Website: home-depot
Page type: billing-address
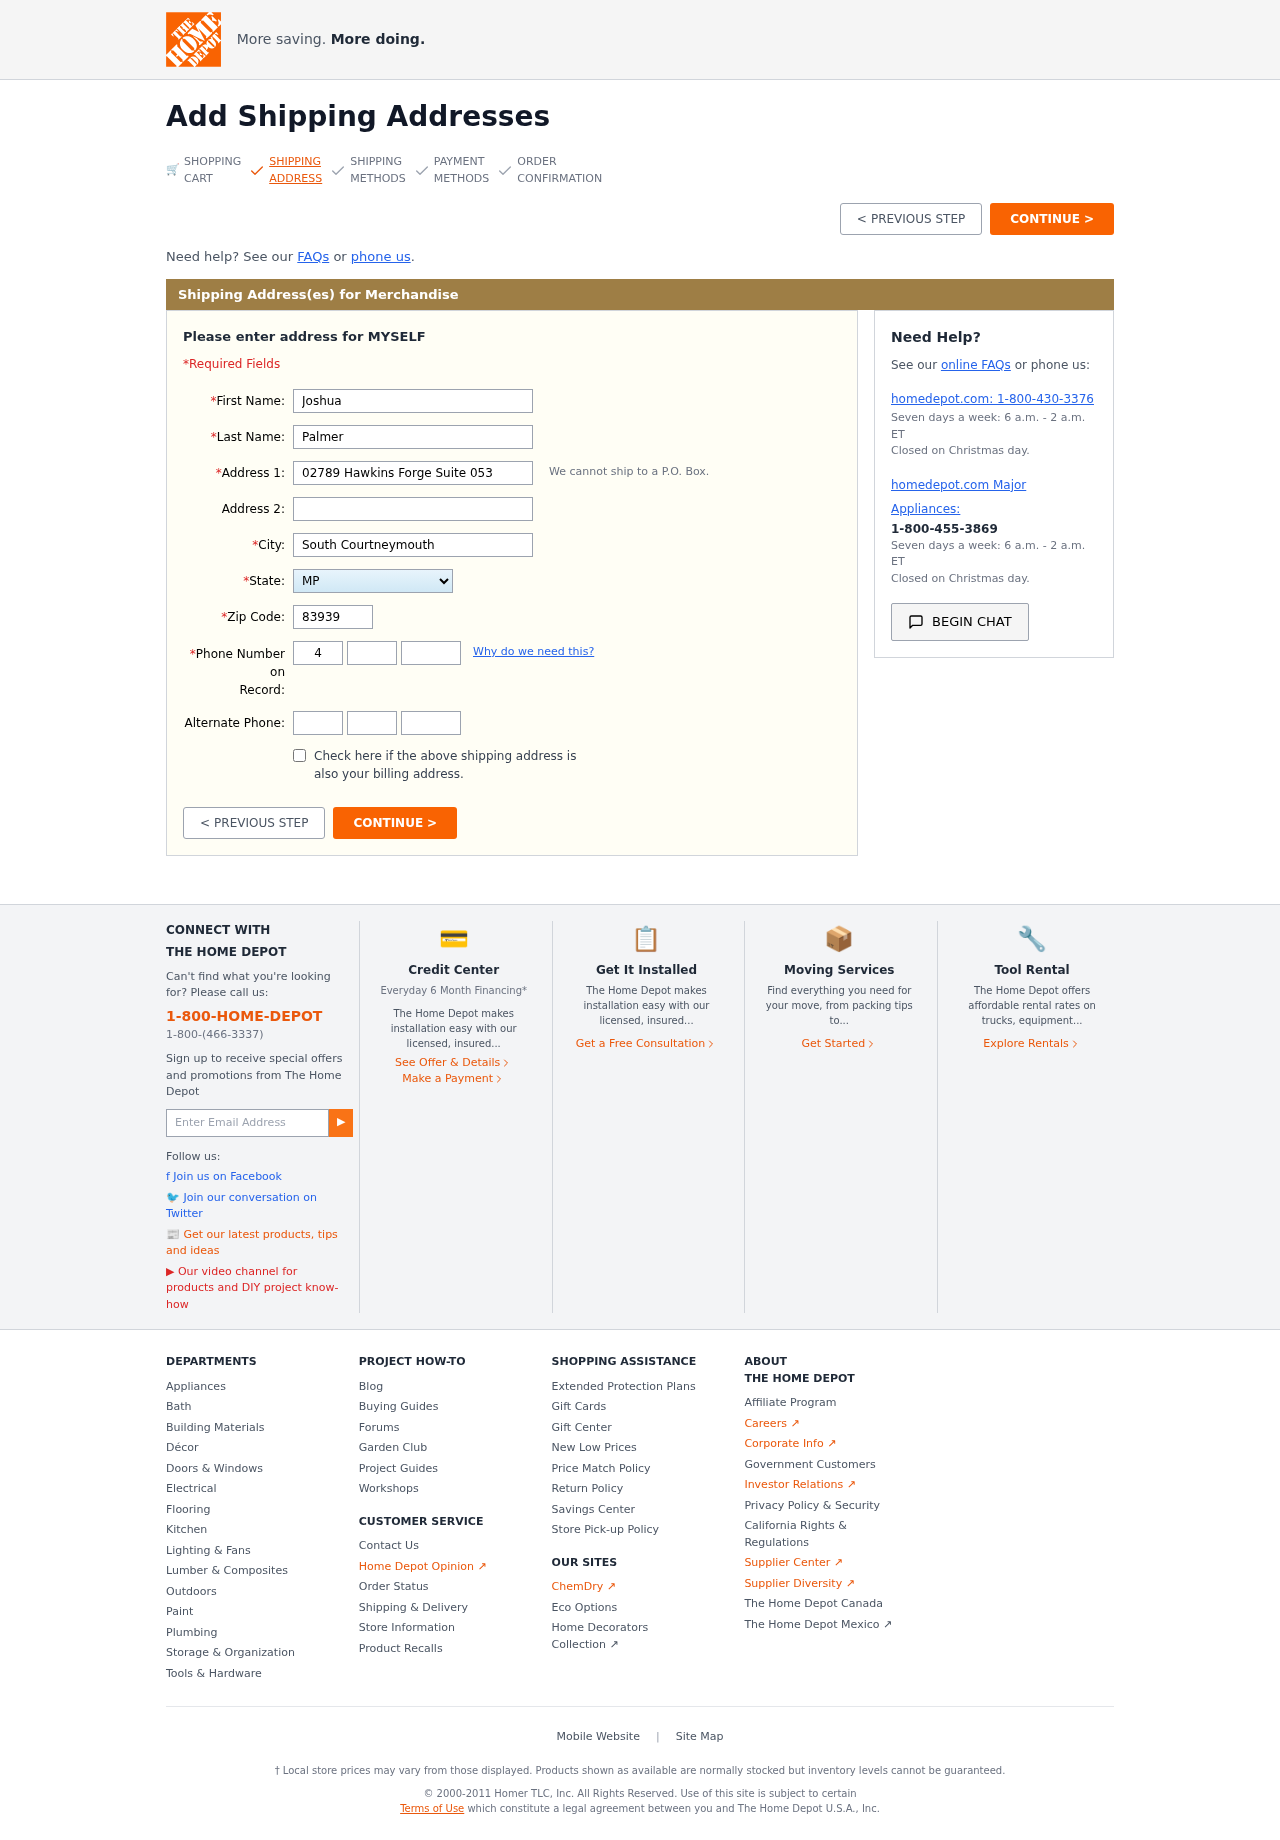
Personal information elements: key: PII_STATE
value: MP
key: PII_FIRSTNAME
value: Joshua
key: PII_LASTNAME
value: Palmer
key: PII_STREET
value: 02789 Hawkins Forge Suite 053
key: PII_CITY
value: South Courtneymouth
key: PII_POSTCODE
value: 83939
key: PII_PHONE_AREA
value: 466
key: PII_PHONE_PREFIX
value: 749
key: PII_PHONE_LINE
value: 8755